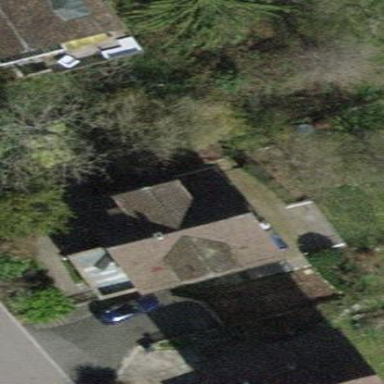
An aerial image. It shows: Detached building.